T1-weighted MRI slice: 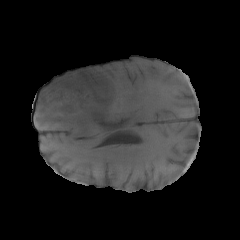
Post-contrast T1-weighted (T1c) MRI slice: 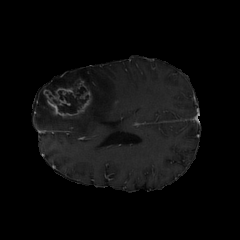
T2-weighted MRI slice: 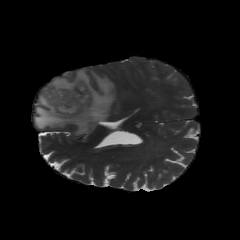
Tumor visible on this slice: yes